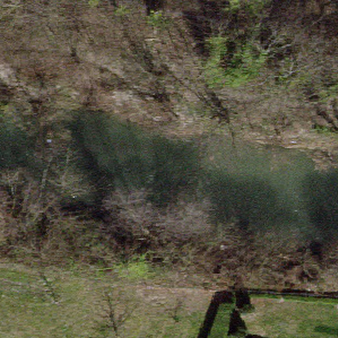
Label: other